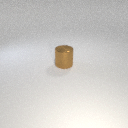
large brown metal cylinder